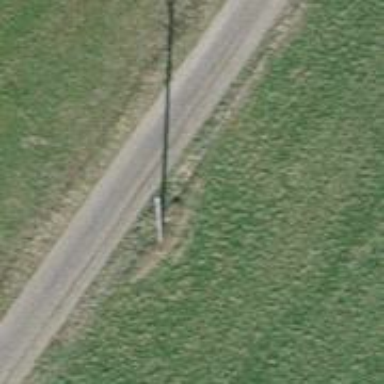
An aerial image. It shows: Power pole.